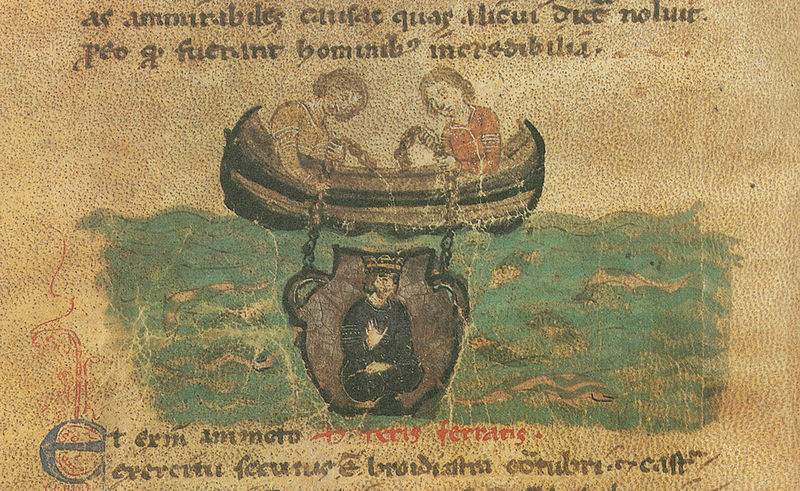
Titel: Alexanderroman
Institution: Leipzig, Stadtbibliothek
Schlagwörter: blau, mann, meer, wasser, fluss, gelb, menschen, see, frau, männer, zeichnung, rot, tiere, bild, boot, kinder, krug, vase, schiff, schrift, papier, fischer, kette, könig, gefäß, buch, seite, illustration, text, buchstaben, ketten, initiale, schlange, pergament, wappen, jesus, mittelalter, heiliger, miniatur, netz, fische, fischen, latein, lateinisch, martyrium, buchmalerei, ertrinken, herablassen, versenken, e, wellenn